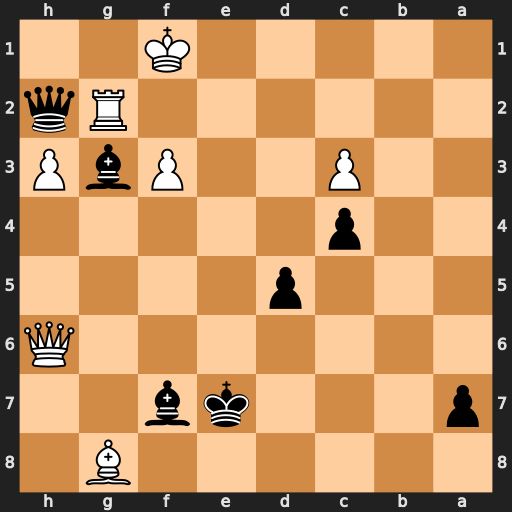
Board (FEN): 6B1/p3kb2/7Q/3p4/2p5/2P2PbP/6Rq/5K2
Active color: b
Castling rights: -
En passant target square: -
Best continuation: Qh1+ Rg1 Qxf3#